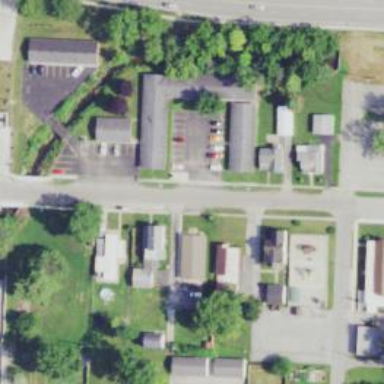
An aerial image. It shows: Neighborhood.